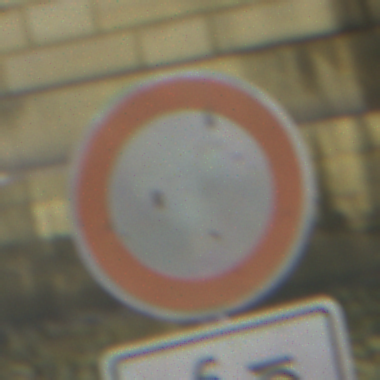
Verkehrszeichen: VerbotFahrzeugeAllerArt
Zusatzzeichen unten: EinspurigeFahrzeugeFrei2
Umgebung: Outdoor, Urban
Tageszeit: Midday
Wetter: Clear
Licht: Natural
Jahreszeit: NotSpecified
Kontrast: LowContrast